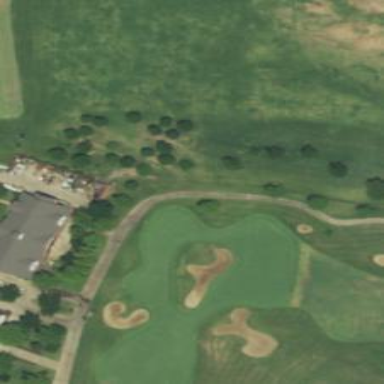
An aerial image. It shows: Green golf area with grass land use.